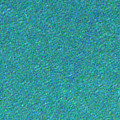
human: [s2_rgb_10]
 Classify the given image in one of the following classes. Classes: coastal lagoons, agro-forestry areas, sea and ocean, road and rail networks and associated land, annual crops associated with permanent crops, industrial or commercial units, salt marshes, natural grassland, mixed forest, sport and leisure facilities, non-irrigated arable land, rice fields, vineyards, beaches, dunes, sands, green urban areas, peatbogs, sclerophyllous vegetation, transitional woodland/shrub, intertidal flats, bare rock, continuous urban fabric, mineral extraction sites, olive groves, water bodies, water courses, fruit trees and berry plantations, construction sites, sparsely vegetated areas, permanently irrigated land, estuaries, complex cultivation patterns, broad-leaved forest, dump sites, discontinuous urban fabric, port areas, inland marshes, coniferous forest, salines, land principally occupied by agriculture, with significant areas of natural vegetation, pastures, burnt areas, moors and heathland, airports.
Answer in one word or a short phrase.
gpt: sea and ocean